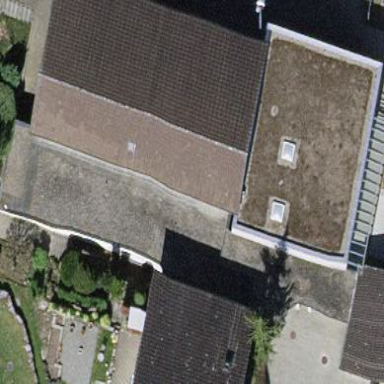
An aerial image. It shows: School building.